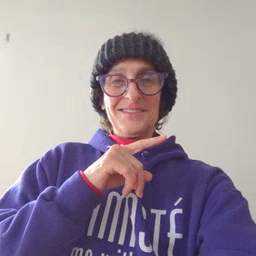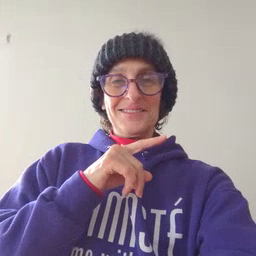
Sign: mouse